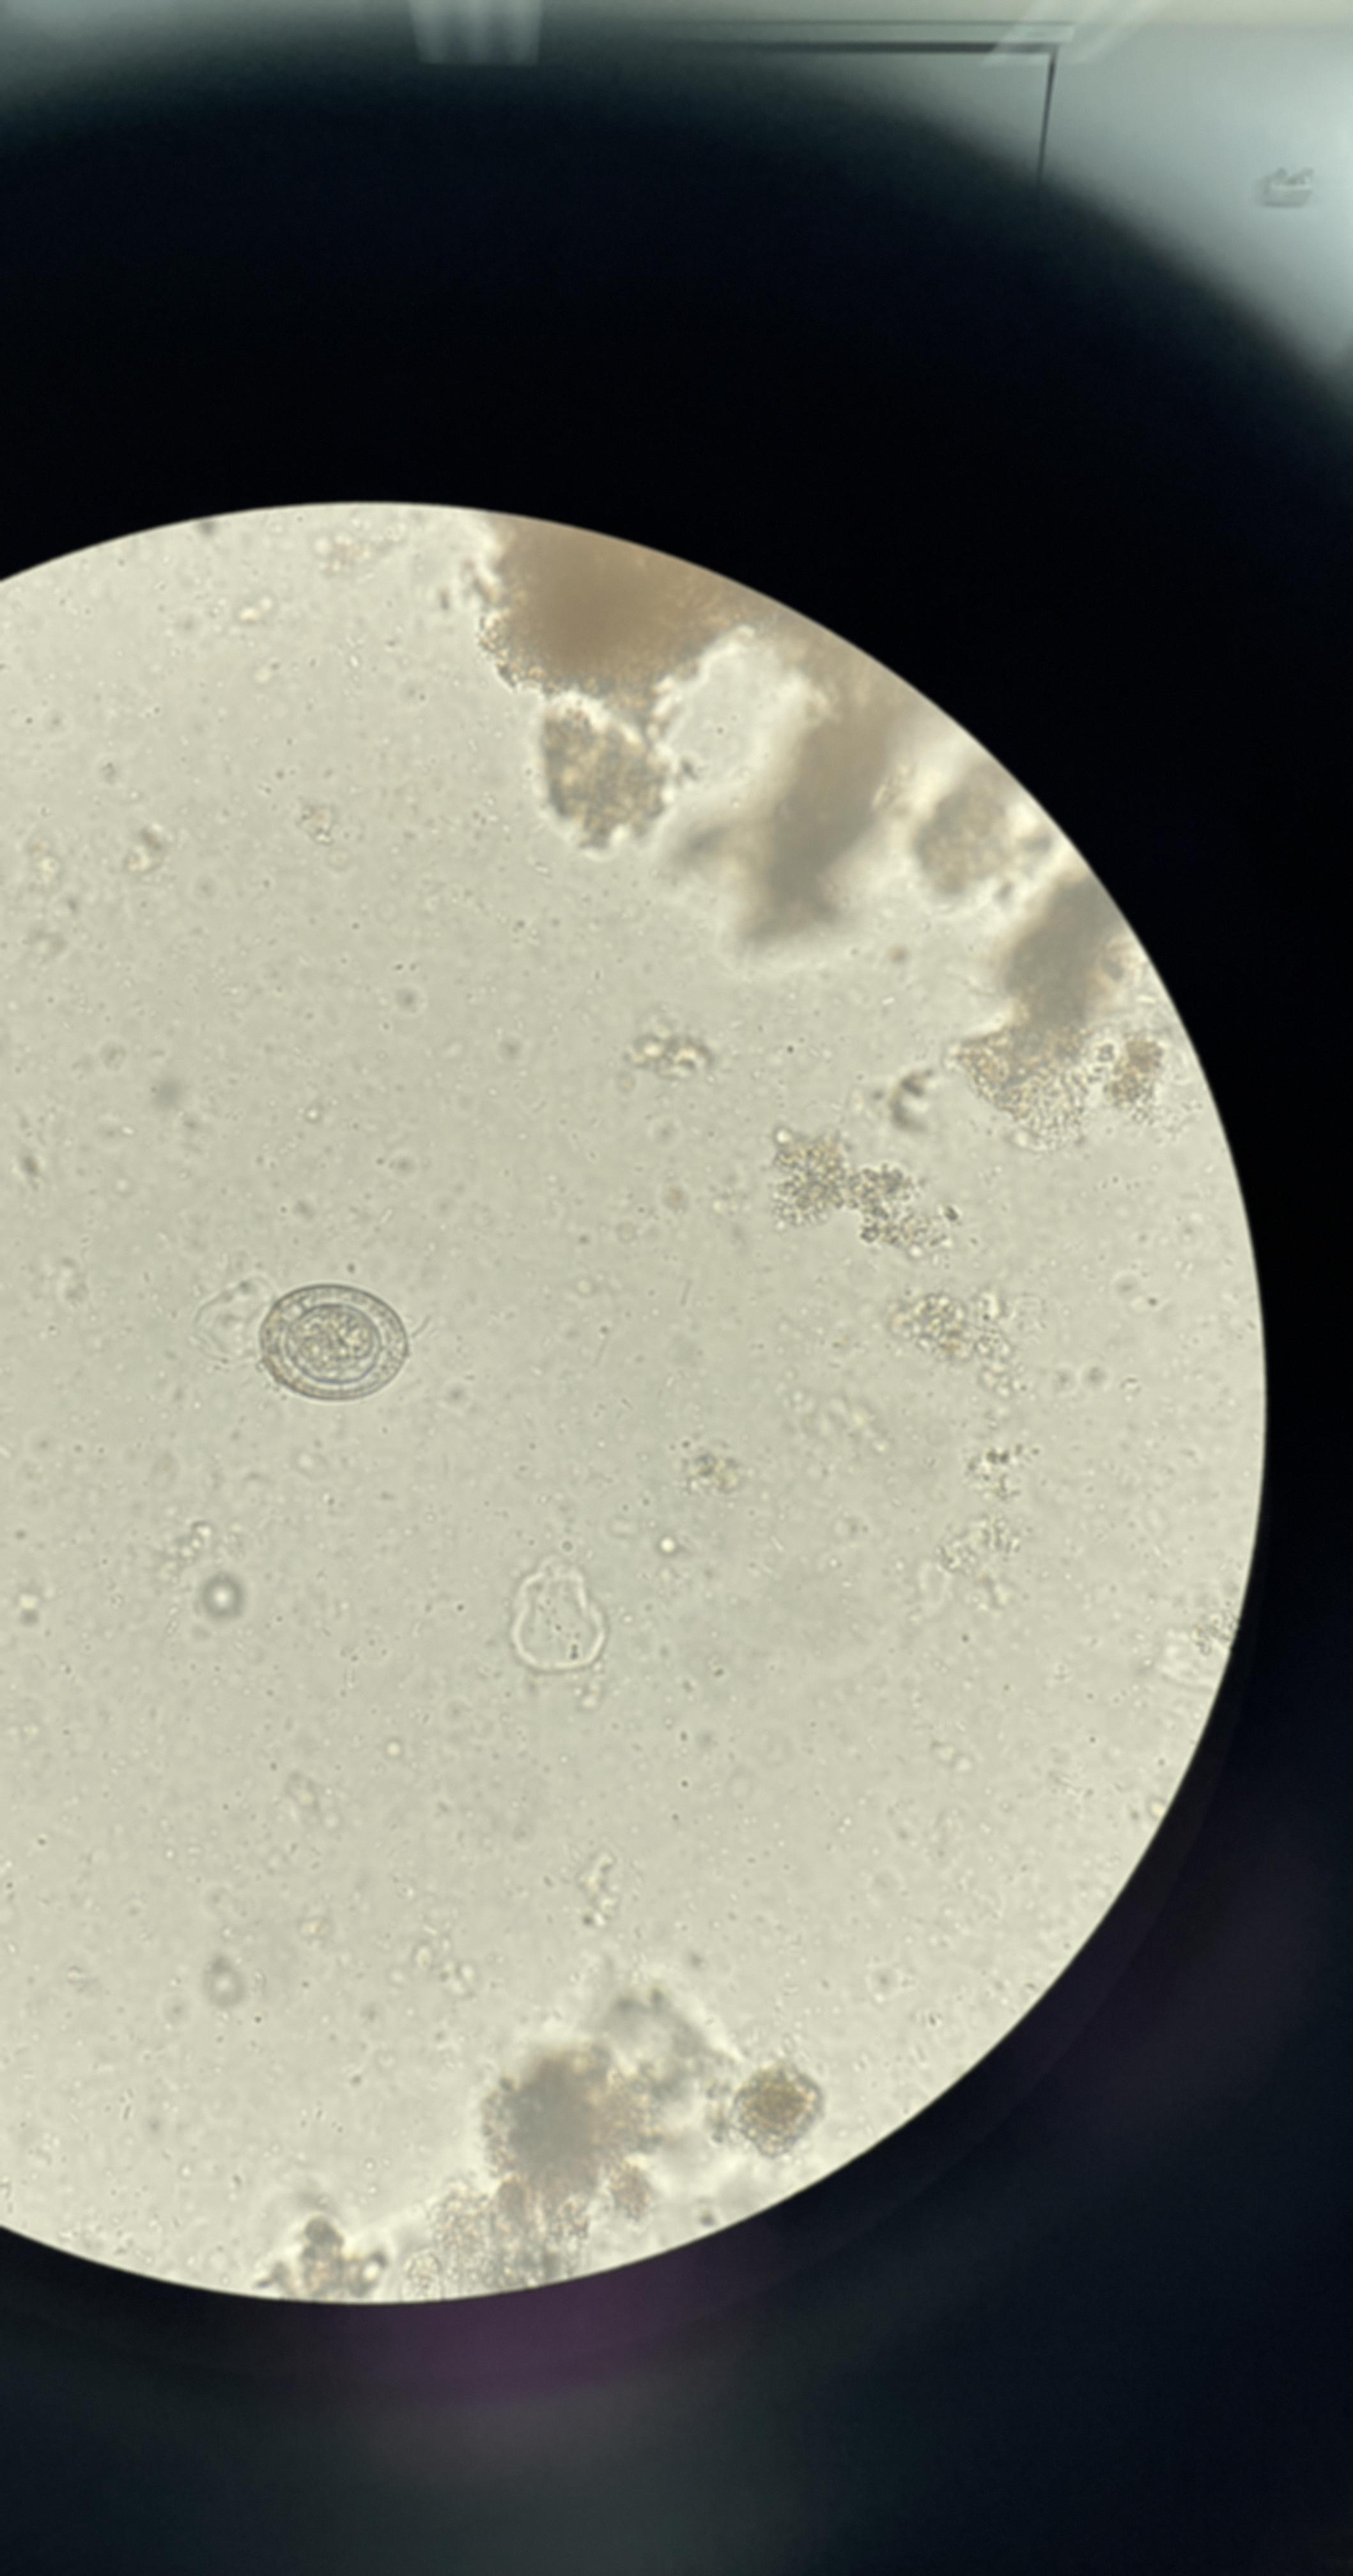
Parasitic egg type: Hymenolepis nana